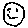
Label: smiley face